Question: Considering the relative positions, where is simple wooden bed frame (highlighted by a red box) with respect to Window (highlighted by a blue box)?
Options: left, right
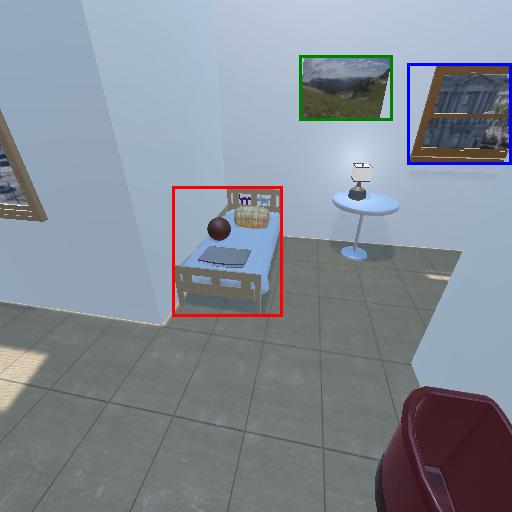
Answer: left